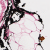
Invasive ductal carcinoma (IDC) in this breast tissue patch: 0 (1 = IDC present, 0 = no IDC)